Question: I am trying to follow player with camera in Box2D world. But there is an offset. And I think it has something to do with pixel per meter conversion. Before you check my code you should know that 'Values.WTB = World_To_Box and has a values of 0.032f' and 'Values.BTW = Box_To_World and has a values of 32f'.
Here is the render part:
'''
@Override
public void render(float delta) {
Gdx.gl.glClear(GL20.GL_COLOR_BUFFER_BIT);
Gdx.gl.glClearColor(0.105f,0.105f,0.105f,1f);
camera.position.set(player.getPosition().x*Values.BTW, player.getPosition().y*Values.BTW, 0);
camera.update();
Matrix4 cameraCopy = camera.combined.cpy();
cameraCopy.scl(Values.BTW);
batch.setProjectionMatrix(cameraCopy);
shapeRenderer.setProjectionMatrix(cameraCopy);
batch.begin();
player.draw(batch);
batch.end();
debugRenderer.render(world, cameraCopy);
world.step(1/60f, 6, 2);
shapeRenderer.begin(ShapeType.Filled);
shapeRenderer.setColor(Color.GREEN);
shapeRenderer.circle(player.getPosition().x, player.getPosition().y, 5*Values.WTB,10);
shapeRenderer.setColor(Color.ORANGE);
shapeRenderer.circle(camera.position.x*Values.WTB, camera.position.y*Values.WTB, 5*Values.WTB,10);
shapeRenderer.end();
}
'''
and here is picture to demonstrate:

point is where the center of player is and point is where the camera center is. And further you go from 0,0 coordinates the bigger is offset.
What am I doing wrong?
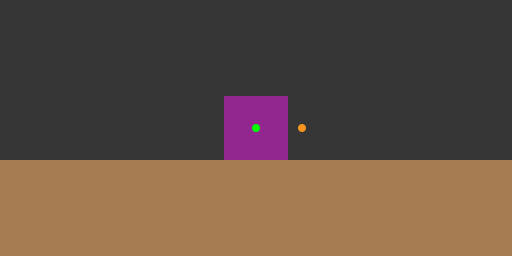
Answer: > Values.WTB = World_To_Box and has a values of 0.032f and Values.BTW = Box_To_World and has a values of 32f
There is no reason to change your WTB / BTW values to 0.01f and 100f like it was suggested by others, since yours are correct. Conversions in powers of two are also a lot faster than conversions by 100.
If you want 32 screen pixels per box2d meter then keep using 'Values.BTW = 32f'. But then 'Values.WTB' would be '1f / 32f = 0.03125f', not '0.032f'. It is just a small difference, but it makes a difference in the end.